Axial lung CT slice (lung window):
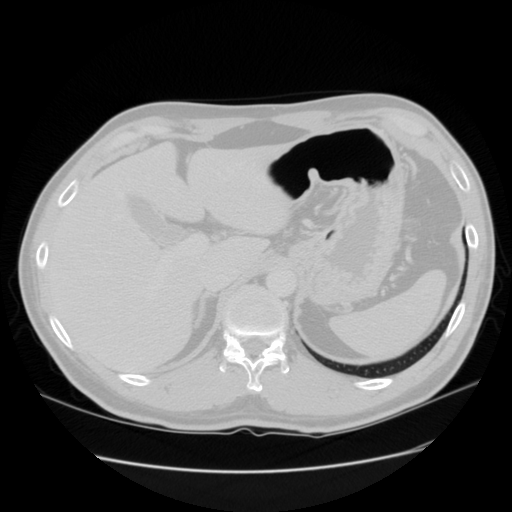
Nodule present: no